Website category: university
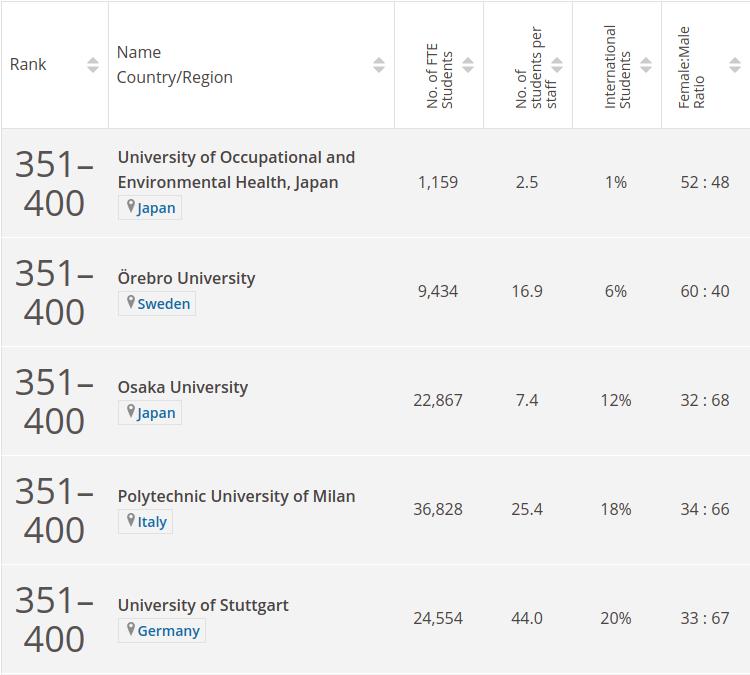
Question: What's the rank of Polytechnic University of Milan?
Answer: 351400

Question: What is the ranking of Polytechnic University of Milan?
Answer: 351400

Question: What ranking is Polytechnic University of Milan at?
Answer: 351400

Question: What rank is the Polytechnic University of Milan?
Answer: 351400

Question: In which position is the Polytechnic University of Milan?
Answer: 351400

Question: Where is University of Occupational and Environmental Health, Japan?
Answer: Japan

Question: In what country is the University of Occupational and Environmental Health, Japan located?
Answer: Japan

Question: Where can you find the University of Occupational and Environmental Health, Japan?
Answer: Japan

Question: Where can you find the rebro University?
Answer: Sweden

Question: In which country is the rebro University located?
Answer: Sweden

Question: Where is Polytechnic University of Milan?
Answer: Italy

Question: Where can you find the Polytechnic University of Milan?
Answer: Italy

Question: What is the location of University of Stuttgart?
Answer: Germany

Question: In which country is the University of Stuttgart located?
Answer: Germany

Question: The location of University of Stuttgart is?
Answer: Germany

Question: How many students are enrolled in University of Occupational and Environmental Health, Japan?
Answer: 1,159

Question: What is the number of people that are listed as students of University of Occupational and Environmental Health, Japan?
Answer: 1,159

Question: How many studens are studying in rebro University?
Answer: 9,434

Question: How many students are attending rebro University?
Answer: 9,434

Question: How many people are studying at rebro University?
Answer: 9,434

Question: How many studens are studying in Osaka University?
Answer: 22,867

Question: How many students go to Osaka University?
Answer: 22,867

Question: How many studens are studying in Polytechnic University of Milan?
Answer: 36,828

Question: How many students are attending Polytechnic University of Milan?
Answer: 36,828

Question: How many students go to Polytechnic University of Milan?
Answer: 36,828

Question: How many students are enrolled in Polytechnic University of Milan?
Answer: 36,828

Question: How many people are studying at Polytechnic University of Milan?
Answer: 36,828

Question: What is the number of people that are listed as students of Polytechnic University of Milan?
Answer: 36,828

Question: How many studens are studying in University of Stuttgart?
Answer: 24,554

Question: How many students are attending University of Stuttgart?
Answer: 24,554

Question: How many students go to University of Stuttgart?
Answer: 24,554

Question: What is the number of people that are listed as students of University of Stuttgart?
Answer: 24,554

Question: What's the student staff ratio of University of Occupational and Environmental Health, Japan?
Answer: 2.5

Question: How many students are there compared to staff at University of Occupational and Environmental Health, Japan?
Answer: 2.5

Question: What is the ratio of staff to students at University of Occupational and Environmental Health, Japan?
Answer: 2.5

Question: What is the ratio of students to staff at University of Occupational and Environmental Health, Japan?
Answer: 2.5

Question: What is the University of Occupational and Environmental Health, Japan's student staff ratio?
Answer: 2.5

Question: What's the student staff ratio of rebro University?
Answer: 16.9

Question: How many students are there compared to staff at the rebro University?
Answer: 16.9

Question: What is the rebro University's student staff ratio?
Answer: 16.9

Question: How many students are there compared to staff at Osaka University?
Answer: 7.4

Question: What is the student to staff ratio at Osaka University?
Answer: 7.4

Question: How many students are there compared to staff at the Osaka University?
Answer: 7.4

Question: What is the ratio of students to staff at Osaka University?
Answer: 7.4

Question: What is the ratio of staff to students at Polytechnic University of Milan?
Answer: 25.4

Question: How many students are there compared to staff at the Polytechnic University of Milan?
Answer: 25.4

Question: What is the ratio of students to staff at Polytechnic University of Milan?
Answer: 25.4

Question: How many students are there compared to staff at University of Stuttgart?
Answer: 44.0

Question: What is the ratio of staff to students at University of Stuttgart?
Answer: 44.0

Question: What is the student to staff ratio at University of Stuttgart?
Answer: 44.0

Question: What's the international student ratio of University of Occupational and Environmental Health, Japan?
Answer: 1%

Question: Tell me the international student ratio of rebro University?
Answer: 6%

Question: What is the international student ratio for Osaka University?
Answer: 12%

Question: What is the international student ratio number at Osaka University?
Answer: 12%

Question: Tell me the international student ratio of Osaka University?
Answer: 12%

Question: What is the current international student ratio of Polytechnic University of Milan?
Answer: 18%

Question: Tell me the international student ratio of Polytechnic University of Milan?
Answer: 18%

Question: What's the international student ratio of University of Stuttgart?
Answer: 20%

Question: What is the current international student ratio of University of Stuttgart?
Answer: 20%

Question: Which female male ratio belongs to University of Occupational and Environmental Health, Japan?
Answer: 52 : 48

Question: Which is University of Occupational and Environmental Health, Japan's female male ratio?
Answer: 52 : 48

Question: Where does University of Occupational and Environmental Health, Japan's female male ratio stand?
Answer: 52 : 48

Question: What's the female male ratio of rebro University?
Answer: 60 : 40

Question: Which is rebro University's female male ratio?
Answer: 60 : 40